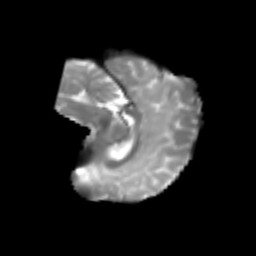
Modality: T2w
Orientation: sagittal
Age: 7
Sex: male
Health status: healthy